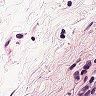
Metastatic tissue present: no